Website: macys
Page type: billing-address
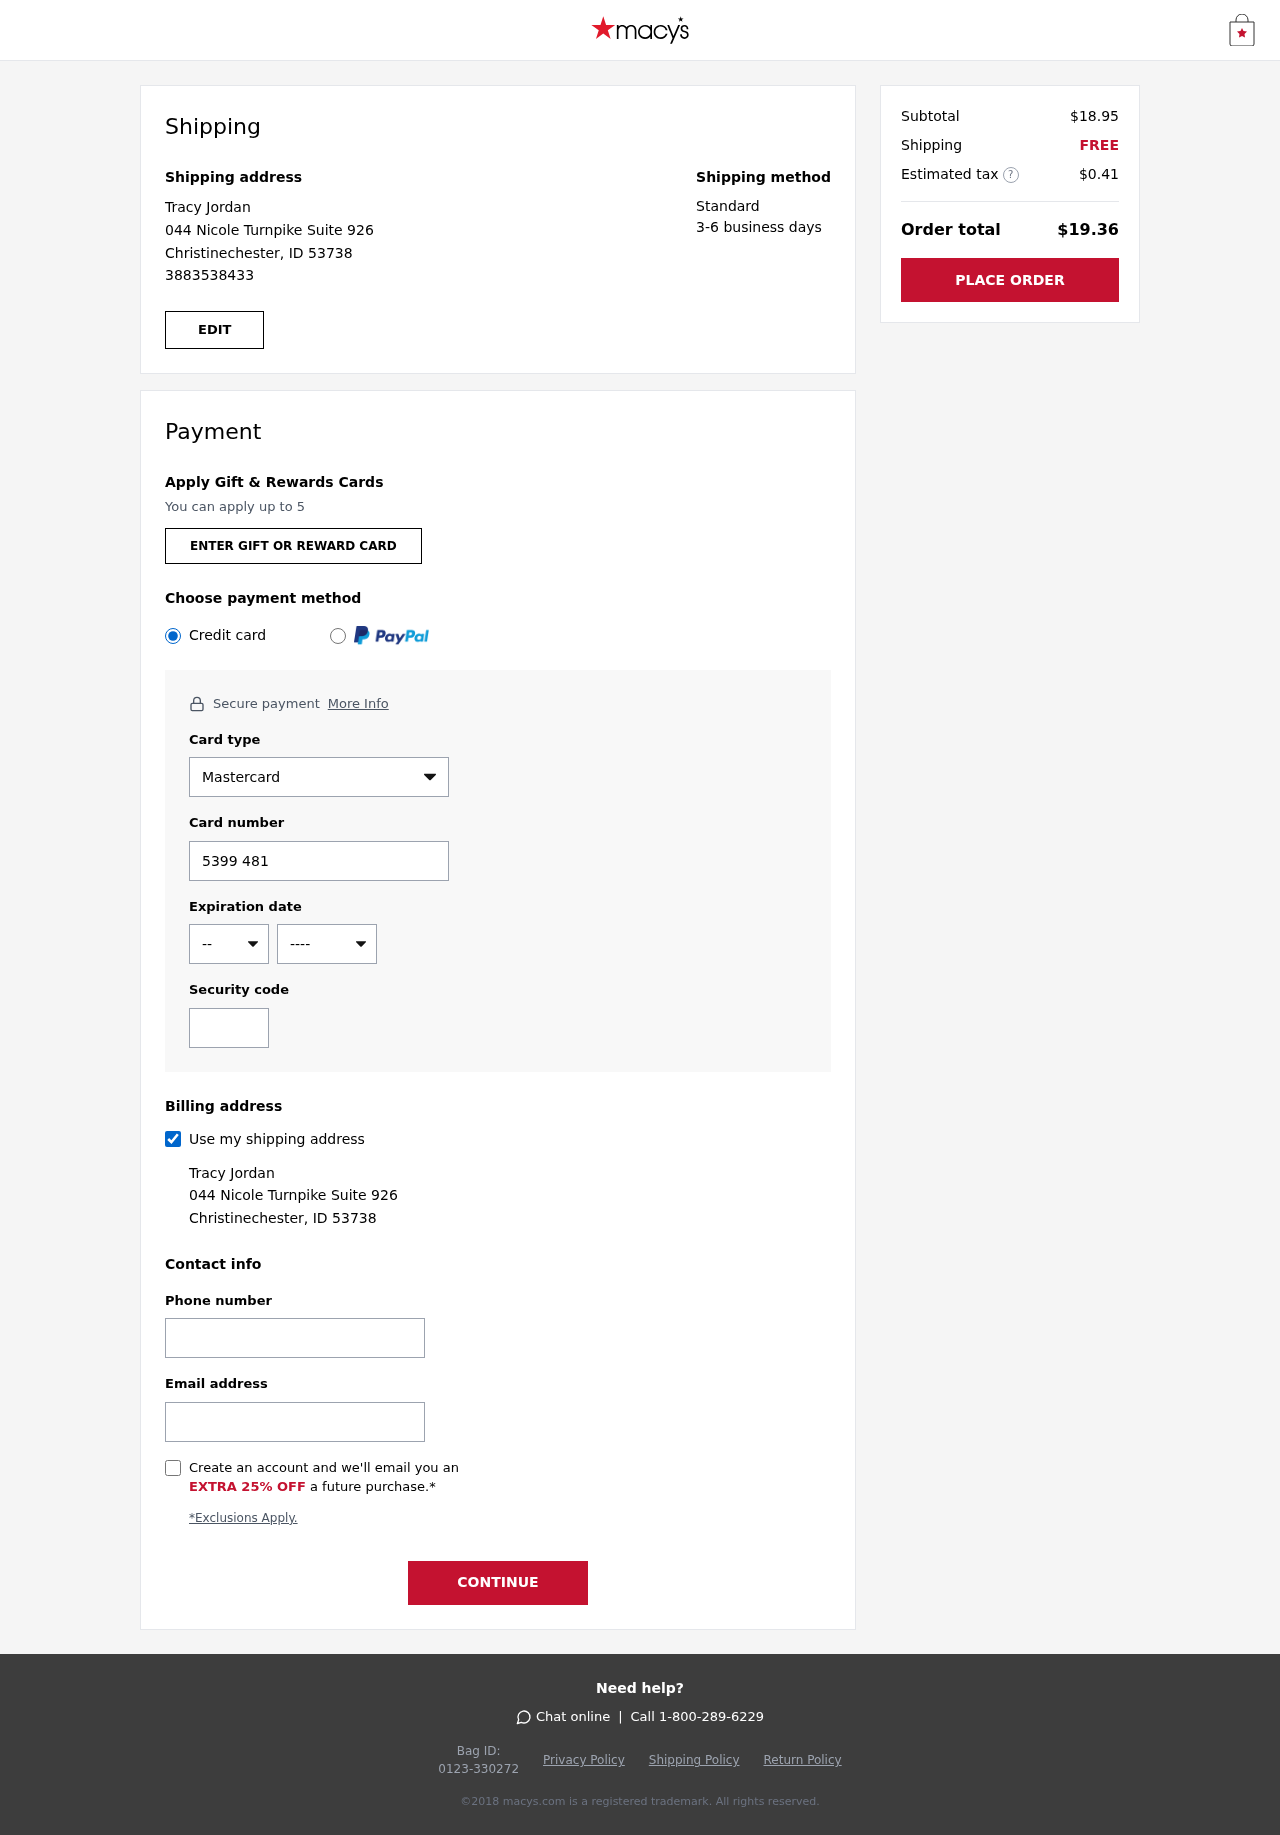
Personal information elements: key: PII_CARD_CVV
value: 996
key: PII_CARD_EXPIRY_MONTH
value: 04
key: PII_CARD_EXPIRY_YEAR
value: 26
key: PII_CARD_NUMBER
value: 5399 4819 1718 2180
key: PII_CARD_TYPE
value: Mastercard
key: PII_EMAIL
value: tjordan@yahoo.com
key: PII_FULLNAME
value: Tracy Jordan
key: PII_PHONE
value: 3883538433
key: PII_STREET
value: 044 Nicole Turnpike Suite 926
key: PII_CITY_STATE_ZIP
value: Christinechester, ID 53738
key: PII_FIRSTNAME
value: Tracy
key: PII_LASTNAME
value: Jordan
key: PII_FULLNAME2
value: Tracy Jordan
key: PII_FULLNAME3
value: Tracy Jordan
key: PII_FIRSTNAME2
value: Tracy
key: PII_FIRSTNAME3
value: Tracy
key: PII_LASTNAME2
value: Jordan
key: PII_LASTNAME3
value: Jordan
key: PII_FIRSTNAME_DERIVED
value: Tracy
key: PII_LASTNAME_DERIVED
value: Jordan
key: PII_FULLNAME_DERIVED
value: Tracy Jordan
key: PII_NAME_FULL_DERIVED
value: Tracy Jordan
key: PII_PHONE2
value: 3883538433
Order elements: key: ORDER_SUBTOTAL
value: $18.95
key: ORDER_SHIPPING_COST
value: FREE
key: ORDER_TAX
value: $0.41
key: ORDER_TOTAL
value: $19.36